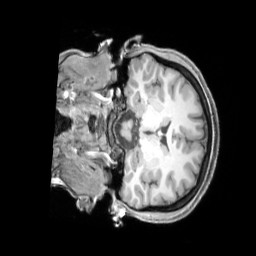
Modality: T1w
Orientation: coronal
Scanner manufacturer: siemens
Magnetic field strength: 3 T
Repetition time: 2.3 s
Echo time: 0.00226 s